Question: So I have a small jrxml with this:

The two images are of the field type BLOB in a firebird database and to show it correctly I'm using new ByteArrayInputStream((byte[])$F{FOFU}) on the image expression.
After reading a bit I figured the only way to rotate this image is to do it programmatically on java and I have no idea how to do, even after reading some posts here and other places. Can anyone help me with this ?
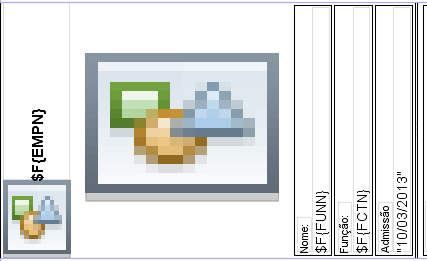
Answer: '''
private byte[] rotateImage(byte[] originalImageAsBytes , double radians) throws InternalException {
ByteArrayOutputStream rotatedImageStream = null;
try {
BufferedImage originalImage = ImageIO.read(new ByteArrayInputStream(originalImageAsBytes)); // read the original image
AffineTransform rotationTransform = new AffineTransform();
rotationTransform.rotate(radians, originalImage.getWidth() / 2.0 , originalImage.getHeight() / 2.0);
AffineTransformOp rotationTransformOp =
new AffineTransformOp(rotationTransform , AffineTransformOp.TYPE_NEAREST_NEIGHBOR);
BufferedImage rotatedImage = rotationTransformOp.filter(originalImage,null);
rotatedImageStream = new ByteArrayOutputStream();
ImageIO.write(rotatedImage, "jpg" , rotatedImageStream);
} catch (IOException e) {
throw new InternalException(e);
}
return rotatedImageStream.toByteArray();
}
'''
and on the Jasper I'm doing
'''
new ByteArrayInputStream(path.to.rotateImage((byte[])$F, 100.00))
'''
as the image expression. Its working.